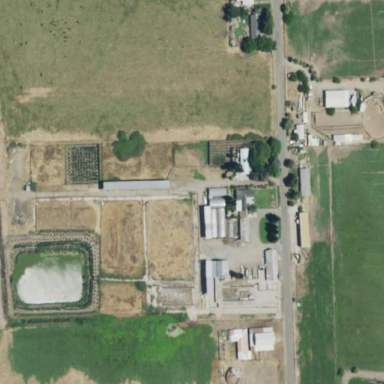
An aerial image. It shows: Farmyard area.